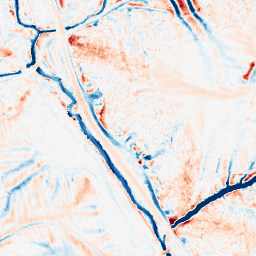
Category: edge_preserving
Decomposition family: median
Decomposition parameters: size: 15
Upsampling method: regularized
Upsampling parameters: scale: 2
lambda_reg: 0.001
Upsampling scale: 2